Current action and preconditions to check: trajectory_clear

Your task: For each precondition in the list above, predict whether it will hold at this action.

Consider the current scene as observed from the mobile robot's camera, and analyze the predicted future states of all dynamic agents (e.g., people, animals, vehicles, or any moving entities) within the NEXT SECOND.

IMPORTANT: Only answer "very likely" if you are absolutely certain—based on strong, clear evidence—that a dynamic agent will violate the precondition in the predicted future state. Do NOT answer "very likely" for unlikely, ambiguous, or low-probability risks.

Ask yourself for each precondition: Is there a high probability, with clear and convincing evidence, that the predicted future states of any dynamic agent will interfere with the predicted future state of the currently executing action within the NEXT SECOND, causing that precondition to fail?

Assess the risk level based on these predictions. Use "likely" or "very likely" if motions create a clear risk of interference.

Use "neutral" or "improbable" if agents are nearby but their predicted paths are clearly diverging or non-conflicting.

Failure Risk Categories: "very improbable", "improbable", "neutral", "likely", "very likely"

Answer Format: Output ONLY the probability_of_failure value from these categories: "very improbable", "improbable", "neutral", "likely", "very likely"

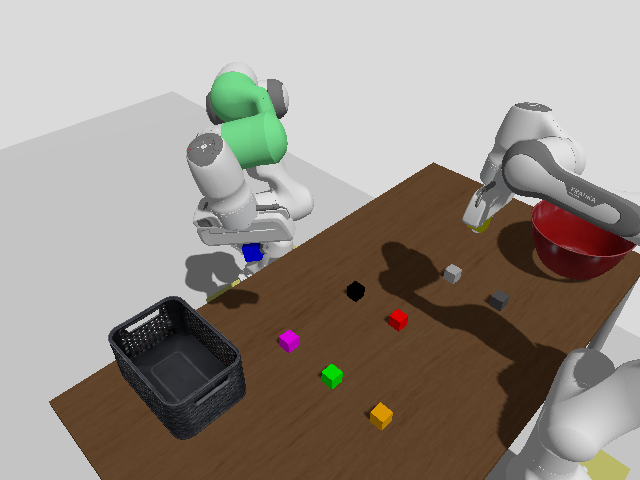

Answer: very improbable